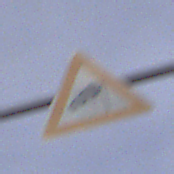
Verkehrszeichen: SeitenwindVonRechts
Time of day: MorningAfternoon
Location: Outdoor (Suburban)
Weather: PartlyCloudy
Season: NotSpecified
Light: Natural